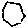
Label: hexagon